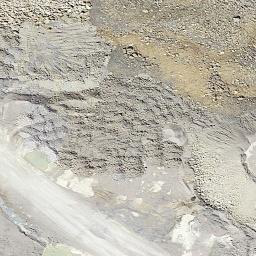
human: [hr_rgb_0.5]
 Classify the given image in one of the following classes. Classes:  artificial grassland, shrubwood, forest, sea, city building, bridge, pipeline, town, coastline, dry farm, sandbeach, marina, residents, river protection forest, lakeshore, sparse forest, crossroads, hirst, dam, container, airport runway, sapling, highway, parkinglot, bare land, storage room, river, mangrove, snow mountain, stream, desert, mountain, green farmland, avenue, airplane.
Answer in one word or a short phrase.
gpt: bare land